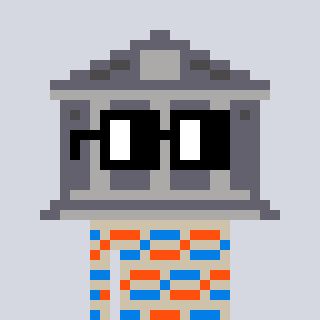
a pixel art character with square black glasses, a bank-shaped head and a bege-colored body on a cool background